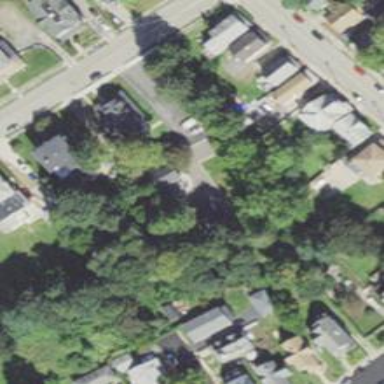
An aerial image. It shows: Residential driveway used as service road.